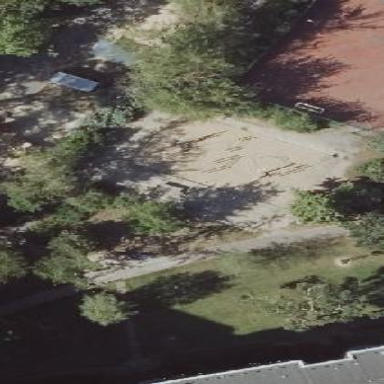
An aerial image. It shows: Playground area for leisure land.